Question: My AVD informed me of an update to v20. But after doing so I cannot use Eclipse for Android development any more.
When I try to use Help -> Check for updates:

and click I then get the error shown below. I can't see to find a way to fix this? I'm not verging on uninstalling eclipse and going from the ground up.
'''
An error occurred while collecting items to be installed
session context was:(profile=epp.package.jee, phase=org.eclipse.equinox.internal.p2.engine.phases.Collect, operand=, action=).
No repository found containing: osgi.bundle,com.jcraft.jsch,0.1.46.v201205102330
No repository found containing: osgi.bundle,javax.persistence,2.0.4.v201112161009
No repository found containing: osgi.bundle,javax.servlet,3.0.0.v201112011016
No repository found containing: osgi.bundle,javax.servlet.jsp,2.2.0.v201112011158
No repository found containing: osgi.bundle,org.apache.ant,1.8.3.v20120321-1730
No repository found containing: osgi.bundle,org.apache.commons.lang,2.6.0.v201205030909
No repository found containing: osgi.bundle,org.eclipse.ant.core,3.2.400.v20120523-1752
No repository found containing: osgi.bundle,org.eclipse.ant.launching,1.0.200.v20120530-1204
No repository found containing: osgi.bundle,org.eclipse.ant.ui,3.5.300.v20120523-1752
No repository found containing: osgi.bundle,org.eclipse.compare,3.5.300.v20120522-1148
No repository found containing: osgi.bundle,org.eclipse.compare.core,3.5.200.v20120522-1148
No repository found containing: osgi.bundle,org.eclipse.compare.win32,1.0.200.v20120522-1148
No repository found containing: osgi.bundle,org.eclipse.core.commands,3.6.1.v20120521-2329
No repository found containing: osgi.bundle,org.eclipse.core.contenttype,3.4.200.v20120523-2004
No repository found containing: osgi.bundle,org.eclipse.core.databinding,1.4.1.v20120521-2329
No repository found containing: osgi.bundle,org.eclipse.core.databinding.beans,1.2.200.v20120523-1955
No repository found containing: osgi.bundle,org.eclipse.core.databinding.observable,1.4.1.v20120521-2329
No repository found containing: osgi.bundle,org.eclipse.core.databinding.property,1.4.100.v20120523-1955
No repository found containing: osgi.bundle,org.eclipse.core.expressions,3.4.400.v20120523-2004
No repository found containing: osgi.bundle,org.eclipse.core.externaltools,1.0.100.v20120521-2012
No repository found containing: osgi.bundle,org.eclipse.core.filebuffers,3.5.200.v20120523-1310
No repository found containing: osgi.bundle,org.eclipse.core.filesystem,1.3.200.v20120522-2012
No repository found containing: osgi.bundle,org.eclipse.core.filesystem.win32.x86,1.1.300.v20120522-1137
No repository found containing: osgi.bundle,org.eclipse.core.jobs,3.5.200.v20120521-2346
No repository found containing: osgi.bundle,org.eclipse.core.net,1.2.200.v20120522-1148
No repository found containing: osgi.bundle,org.eclipse.core.net.win32.x86,1.0.100.v20120522-1148
No repository found containing: osgi.bundle,org.eclipse.core.resources,3.8.0.v20120522-2034
No repository found containing: osgi.bundle,org.eclipse.core.resources.win32.x86,3.5.100.v20120522-1137
No repository found containing: osgi.bundle,org.eclipse.core.runtime,3.8.0.v20120521-2346
No repository found containing: osgi.bundle,org.eclipse.core.runtime.compatibility,3.2.200.v20120521-2346
No repository found containing: osgi.bundle,org.eclipse.core.runtime.compatibility.registry,3.5.100.v20120521-2346
No repository found containing: osgi.bundle,org.eclipse.core.variables,3.2.600.v20120521-2012
No repository found containing: osgi.bundle,org.eclipse.cvs,1.2.0.v201206081400
No repository found containing: osgi.bundle,org.eclipse.datatools.connectivity,1.2.5.v201206130431
No repository found containing: osgi.bundle,org.eclipse.datatools.connectivity.oda.design,3.3.5.v201204241156
No repository found containing: osgi.bundle,org.eclipse.datatools.connectivity.oda.design.ui,3.2.7.v201205221153
No repository found containing: osgi.bundle,org.eclipse.datatools.connectivity.oda.flatfile,3.1.2.v201206121559
No repository found containing: osgi.bundle,org.eclipse.datatools.connectivity.oda.flatfile.ui,3.1.3.v201203221637
No repository found containing: osgi.bundle,org.eclipse.datatools.connectivity.oda.profile,3.2.7.v201203291105
No repository found containing: osgi.bundle,org.eclipse.datatools.connectivity.sqm.core,1.2.5.v201205240353
No repository found containing: osgi.bundle,org.eclipse.datatools.connectivity.sqm.core.ui,1.2.2.v201205240353
No repository found containing: osgi.bundle,org.eclipse.datatools.connectivity.sqm.server.ui,1.1.100.v201202021103
No repository found containing: osgi.bundle,org.eclipse.datatools.connectivity.ui,1.2.3.v201205240353
No repository found containing: osgi.bundle,org.eclipse.datatools.enablement.ibm.db2.iseries.ui,1.0.2.v201202100836
No repository found containing: osgi.bundle,org.eclipse.datatools.enablement.ibm.db2.luw.ui,1.0.3.v201202100836
No repository found containing: osgi.bundle,org.eclipse.datatools.enablement.ibm.db2.zseries.ui,1.0.2.v201202100836
No repository found containing: osgi.bundle,org.eclipse.datatools.enablement.ibm.informix.ui,1.0.3.v201202100836
No repository found containing: osgi.bundle,org.eclipse.datatools.enablement.msft.sqlserver.dbdefinition,1.0.1.v201201240505
No repository found containing: osgi.bundle,org.eclipse.datatools.enablement.mysql,1.0.3.v201205252211
No repository found containing: osgi.bundle,org.eclipse.datatools.enablement.oda.ws,1.2.4.v201203221631
No repository found containing: osgi.bundle,org.eclipse.datatools.enablement.oda.ws.ui,1.2.4.v201203221631
No repository found containing: osgi.bundle,org.eclipse.datatools.enablement.oracle.dbdefinition,1.0.103.v201206010214
No repository found containing: osgi.bundle,org.eclipse.datatools.enablement.postgresql,1.1.1.v201205252207
No repository found containing: osgi.bundle,org.eclipse.datatools.enablement.sqlite.dbdefinition,1.0.2.v201206010441
No repository found containing: osgi.bundle,org.eclipse.datatools.modelbase.sql.query,1.1.3.v201206060918
No repository found containing: osgi.bundle,org.eclipse.datatools.sqltools.editor.core,1.0.2.v201205310904
No repository found containing: osgi.bundle,org.eclipse.datatools.sqltools.parsers.sql.query,1.2.1.v201201250511
No repository found containing: osgi.bundle,org.eclipse.datatools.sqltools.result,1.1.3.v201205310911
No repository found containing: osgi.bundle,org.eclipse.datatools.sqltools.sqlscrapbook,1.0.2.v201205310922
No repository found containing: osgi.bundle,org.eclipse.debug.core,3.7.100.v20120521-2012
No repository found containing: osgi.bundle,org.eclipse.debug.ui,3.8.0.v20120530-1753
No repository found containing: osgi.bundle,org.eclipse.draw2d,3.8.0.201206112118
No repository found containing: osgi.bundle,org.eclipse.dstore.core,3.3.100.201205300905
No repository found containing: osgi.bundle,org.eclipse.dstore.extra,2.1.400.201205300905
No repository found containing: osgi.bundle,org.eclipse.ecf,3.1.300.v20120608-0148
No repository found containing: osgi.bundle,org.eclipse.ecf.filetransfer,5.0.0.v20120608-0148
No repository found containing: osgi.bundle,org.eclipse.ecf.identity,3.1.200.v20120608-0148
No repository found containing: osgi.bundle,org.eclipse.ecf.provider.filetransfer,3.2.0.v20120608-0148
No repository found containing: osgi.bundle,org.eclipse.ecf.provider.filetransfer.httpclient,4.0.200.v20120608-0148
No repository found containing: osgi.bundle,org.eclipse.ecf.provider.filetransfer.httpclient.ssl,1.0.0.v20120608-0148
No repository found containing: osgi.bundle,org.eclipse.ecf.provider.filetransfer.ssl,1.0.0.v20120608-0148
No repository found containing: osgi.bundle,org.eclipse.ecf.ssl,1.0.100.v20120608-0148
No repository found containing: osgi.bundle,org.eclipse.emf,2.6.0.v20120608-0554
No repository found containing: osgi.bundle,org.eclipse.emf.ant,2.7.0.v20120608-0554
No repository found containing: osgi.bundle,org.eclipse.emf.codegen,2.8.0.v20120608-0554
No repository found containing: osgi.bundle,org.eclipse.emf.codegen.ecore,2.8.0.v20120608-0554
No repository found containing: osgi.bundle,org.eclipse.emf.codegen.ecore.ui,2.8.0.v20120608-0554
No repository found containing: osgi.bundle,org.eclipse.emf.codegen.ui,2.6.0.v20120608-0554
No repository found containing: osgi.bundle,org.eclipse.emf.common,2.8.0.v20120606-0717
No repository found containing: osgi.bundle,org.eclipse.emf.common.ui,2.7.0.v20120608-0554
No repository found containing: osgi.bundle,org.eclipse.emf.converter,2.5.0.v20120608-0554
No repository found containing: osgi.bundle,org.eclipse.emf.databinding,1.2.0.v20120608-0554
No repository found containing: osgi.bundle,org.eclipse.emf.databinding.edit,1.2.0.v20120608-0554
No repository found containing: osgi.bundle,org.eclipse.emf.ecore,2.8.0.v20120606-0717
No repository found containing: osgi.bundle,org.eclipse.emf.ecore.change,2.8.0.v20120606-0717
No repository found containing: osgi.bundle,org.eclipse.emf.ecore.change.edit,2.5.0.v20120608-0554
No repository found containing: osgi.bundle,org.eclipse.emf.ecore.edit,2.8.0.v20120608-0554
No repository found containing: osgi.bundle,org.eclipse.emf.ecore.editor,2.8.0.v20120608-0554
No repository found containing: osgi.bundle,org.eclipse.emf.ecore.xmi,2.8.0.v20120606-0717
No repository found containing: osgi.bundle,org.eclipse.emf.edit,2.8.0.v20120608-0554
No repository found containing: osgi.bundle,org.eclipse.emf.edit.ui,2.8.0.v20120608-0554
No repository found containing: osgi.bundle,org.eclipse.emf.exporter,2.6.0.v20120608-0554
No repository found containing: osgi.bundle,org.eclipse.emf.importer,2.7.0.v20120608-0554
No repository found containing: osgi.bundle,org.eclipse.emf.importer.ecore,2.6.0.v20120608-0554
No repository found containing: osgi.bundle,org.eclipse.emf.importer.java,2.6.0.v20120608-0554
No repository found containing: osgi.bundle,org.eclipse.emf.importer.rose,2.6.0.v20120608-0554
No repository found containing: osgi.bundle,org.eclipse.emf.mapping,2.7.0.v20120608-0554
No repository found containing: osgi.bundle,org.eclipse.emf.mapping.ecore,2.6.0.v20120608-0554
No repository found containing: osgi.bundle,org.eclipse.emf.mapping.ecore.editor,2.6.0.v20120608-0554
No repository found containing: osgi.bundle,org.eclipse.emf.mapping.ecore2ecore,2.7.0.v20120608-0554
No repository found containing: osgi.bundle,org.eclipse.emf.mapping.ecore2ecore.editor,2.5.0.v20120608-0554
No repository found containing: osgi.bundle,org.eclipse.emf.mapping.ecore2xml,2.7.0.v20120608-0554
No repository found containing: osgi.bundle,org.eclipse.emf.mapping.ecore2xml.ui,2.6.0.v20120608-0554
No repository found containing: osgi.bundle,org.eclipse.emf.mapping.ui,2.6.0.v20120608-0554
No repository found containing: osgi.bundle,org.eclipse.epp.package.jee,1.5.0.20120131-1544
No repository found containing: osgi.bundle,org.eclipse.equinox.app,1.3.100.v20120522-1841
No repository found containing: osgi.bundle,org.eclipse.equinox.common,3.6.100.v20120522-1841
No repository found containing: osgi.bundle,org.eclipse.equinox.concurrent,1.0.300.v20120522-2049
No repository found containing: osgi.bundle,org.eclipse.equinox.ds,1.4.0.v20120522-1841
No repository found containing: osgi.bundle,org.eclipse.equinox.event,1.2.200.v20120522-2049
No repository found containing: osgi.bundle,org.eclipse.equinox.frameworkadmin,2.0.100.v20120606-175127
No repository found containing: osgi.bundle,org.eclipse.equinox.frameworkadmin.equinox,1.0.400.v20120428-0117
No repository found containing: osgi.bundle,org.eclipse.equinox.http.jetty,3.0.0.v20120522-1841
No repository found containing: osgi.bundle,org.eclipse.equinox.http.registry,1.1.200.v20120522-2049
No repository found containing: osgi.bundle,org.eclipse.equinox.http.servlet,1.1.300.v20120522-1841
No repository found containing: osgi.bundle,org.eclipse.equinox.jsp.jasper,1.0.400.v20120522-2049
No repository found containing: osgi.bundle,org.eclipse.equinox.jsp.jasper.registry,1.0.300.v20120522-2049
No repository found containing: osgi.bundle,org.eclipse.equinox.launcher,1.3.0.v20120522-1813
No repository found containing: osgi.bundle,org.eclipse.equinox.launcher.win32.win32.x86,1.1.200.v20120522-1813
No repository found containing: osgi.bundle,org.eclipse.equinox.p2.artifact.repository,1.1.200.v20120430-1959
No repository found containing: osgi.bundle,org.eclipse.equinox.p2.console,1.0.300.v20120429-0125
No repository found containing: osgi.bundle,org.eclipse.equinox.p2.core,2.2.0.v20120430-0525
No repository found containing: osgi.bundle,org.eclipse.equinox.p2.director,2.2.0.v20120524-0542
No repository found containing: osgi.bundle,org.eclipse.equinox.p2.director.app,1.0.300.v20120428-0517
No repository found containing: osgi.bundle,org.eclipse.equinox.p2.discovery,1.0.200.v20120524-1717
No repository found containing: osgi.bundle,org.eclipse.equinox.p2.discovery.compatibility,1.0.101.v20120524-1717
No repository found containing: osgi.bundle,org.eclipse.equinox.p2.engine,2.2.0.v20120501-1502
No repository found containing: osgi.bundle,org.eclipse.equinox.p2.metadata,2.1.0.v20120430-2001
No repository found containing: osgi.bundle,org.eclipse.equinox.p2.metadata.repository,1.2.100.v20120524-1717
No repository found containing: osgi.bundle,org.eclipse.equinox.p2.operations,2.2.0.v20120524-0542
No repository found containing: osgi.bundle,org.eclipse.equinox.p2.publisher,1.2.0.v20120428-0117
No repository found containing: osgi.bundle,org.eclipse.equinox.p2.publisher.eclipse,1.1.0.v20120511-1931
No repository found containing: osgi.bundle,org.eclipse.equinox.p2.reconciler.dropins,1.1.200.v20120301-2145
No repository found containing: osgi.bundle,org.eclipse.equinox.p2.repository,2.2.0.v20120524-1945
No repository found containing: osgi.bundle,org.eclipse.equinox.p2.repository.tools,2.0.100.v20120501-1314
No repository found containing: osgi.bundle,org.eclipse.equinox.p2.touchpoint.eclipse,2.1.100.v20120428-0117
No repository found containing: osgi.bundle,org.eclipse.equinox.p2.touchpoint.natives,1.1.0.v20120524-0542
No repository found containing: osgi.bundle,org.eclipse.equinox.p2.transport.ecf,1.0.100.v20120305-0333
No repository found containing: osgi.bundle,org.eclipse.equinox.p2.ui,2.2.0.v20120524-0542
No repository found containing: osgi.bundle,org.eclipse.equinox.p2.ui.discovery,1.0.0.v20110808-1657
No repository found containing: osgi.bundle,org.eclipse.equinox.p2.ui.importexport,1.0.1.v20110818-1344
No repository found containing: osgi.bundle,org.eclipse.equinox.p2.ui.sdk,1.0.200.v20120515-1650
No repository found containing: osgi.bundle,org.eclipse.equinox.p2.ui.sdk.scheduler,1.1.0.v20110815-1744
No repository found containing: osgi.bundle,org.eclipse.equinox.p2.updatesite,1.0.400.v20120412-1615
No repository found containing: osgi.bundle,org.eclipse.equinox.preferences,3.5.0.v20120522-1841
No repository found containing: osgi.bundle,org.eclipse.equinox.registry,3.5.200.v20120522-1841
No repository found containing: osgi.bundle,org.eclipse.equinox.security,1.1.100.v20120522-1841
No repository found containing: osgi.bundle,org.eclipse.equinox.security.ui,1.1.100.v20120522-2049
No repository found containing: osgi.bundle,org.eclipse.equinox.security.win32.x86,1.0.300.v20120522-2049
No repository found containing: osgi.bundle,org.eclipse.equinox.simpleconfigurator,1.0.300.v20110815-1744
No repository found containing: osgi.bundle,org.eclipse.equinox.util,1.0.400.v20120522-2049
No repository found containing: osgi.bundle,org.eclipse.gef,3.8.0.201206112118
No repository found containing: osgi.bundle,org.eclipse.help,3.6.0.v20120521-2344
No repository found containing: osgi.bundle,org.eclipse.help.base,3.6.100.v201206081400
No repository found containing: osgi.bundle,org.eclipse.help.ui,3.5.200.v20120521-2344
No repository found containing: osgi.bundle,org.eclipse.help.webapp,3.6.100.v20120521-2344
No repository found containing: osgi.bundle,org.eclipse.jdt,3.8.0.v201206081400
No repository found containing: osgi.bundle,org.eclipse.jdt.apt.core,3.3.500.v20120522-1651
No repository found containing: osgi.bundle,org.eclipse.jdt.apt.pluggable.core,1.0.400.v20120522-1651
No repository found containing: osgi.bundle,org.eclipse.jdt.apt.ui,3.3.300.v20120522-1651
No repository found containing: osgi.bundle,org.eclipse.jdt.compiler.apt,1.0.500.v20120522-1651
No repository found containing: osgi.bundle,org.eclipse.jdt.compiler.tool,1.0.101.v20120522-1651
No repository found containing: osgi.bundle,org.eclipse.jdt.core,3.8.1.v20120531-0637
No repository found containing: osgi.bundle,org.eclipse.jdt.core.manipulation,1.5.0.v20120523-1543
No repository found containing: osgi.bundle,org.eclipse.jdt.debug,3.7.100.v20120529-1702
No repository found containing: osgi.bundle,org.eclipse.jdt.debug.ui,3.6.100.v20120530-1425
No repository found containing: osgi.bundle,org.eclipse.jdt.doc.user,3.8.0.v20120606-134218
No repository found containing: osgi.bundle,org.eclipse.jdt.junit,3.7.100.v20120523-1543
No repository found containing: osgi.bundle,org.eclipse.jdt.junit.core,3.7.100.v20120523-1257
No repository found containing: osgi.bundle,org.eclipse.jdt.junit.runtime,3.4.300.v20120523-1257
No repository found containing: osgi.bundle,org.eclipse.jdt.junit4.runtime,1.1.200.v20120523-1257
No repository found containing: osgi.bundle,org.eclipse.jdt.launching,3.6.100.v20120523-1953
No repository found containing: osgi.bundle,org.eclipse.jdt.ui,3.8.0.v20120524-1551
No repository found containing: osgi.bundle,org.eclipse.jem,2.0.600.v201201051400
No repository found containing: osgi.bundle,org.eclipse.jface,3.8.0.v20120521-2329
No repository found containing: osgi.bundle,org.eclipse.jface.databinding,1.6.0.v20120521-2329
No repository found containing: osgi.bundle,org.eclipse.jface.text,3.8.0.v20120531-0600
No repository found containing: osgi.bundle,org.eclipse.jpt.common.branding,1.2.0.v201203150000
No repository found containing: osgi.bundle,org.eclipse.jpt.common.core,1.2.0.v201205240000
No repository found containing: osgi.bundle,org.eclipse.jpt.common.eclipselink.branding,1.2.0.v201203150000
No repository found containing: osgi.bundle,org.eclipse.jpt.common.eclipselink.core,1.2.0.v201203150000
No repository found containing: osgi.bundle,org.eclipse.jpt.common.ui,1.2.0.v201205150000
No repository found containing: osgi.bundle,org.eclipse.jpt.common.utility,2.1.0.v201205020001
No repository found containing: osgi.bundle,org.eclipse.jpt.dbws.eclipselink.branding,1.1.100.v201203150000
No repository found containing: osgi.bundle,org.eclipse.jpt.dbws.eclipselink.ui,1.0.200.v201203150000
No repository found containing: osgi.bundle,org.eclipse.jpt.doc.user,1.4.2.v201205290002
No repository found containing: osgi.bundle,org.eclipse.jpt.jaxb.branding,1.2.0.v201203150000
No repository found containing: osgi.bundle,org.eclipse.jpt.jaxb.core,1.2.0.v201205100000
No repository found containing: osgi.bundle,org.eclipse.jpt.jaxb.core.schemagen,1.0.200.v201203050000
No repository found containing: osgi.bundle,org.eclipse.jpt.jaxb.eclipselink.branding,1.2.0.v201203150000
No repository found containing: osgi.bundle,org.eclipse.jpt.jaxb.eclipselink.core,1.2.0.v201204160000
No repository found containing: osgi.bundle,org.eclipse.jpt.jaxb.eclipselink.ui,1.3.0.v201204160000
No repository found containing: osgi.bundle,org.eclipse.jpt.jaxb.ui,1.3.0.v201205180000
No repository found containing: osgi.bundle,org.eclipse.jpt.jpa.branding,3.2.0.v201203150000
No repository found containing: osgi.bundle,org.eclipse.jpt.jpa.core,3.2.0.v201206110000
No repository found containing: osgi.bundle,org.eclipse.jpt.jpa.db,2.1.100.v201203150000
No repository found containing: osgi.bundle,org.eclipse.jpt.jpa.eclipselink.branding,3.2.0.v201203150000
No repository found containing: osgi.bundle,org.eclipse.jpt.jpa.eclipselink.core,2.2.0.v201205240000
No repository found containing: osgi.bundle,org.eclipse.jpt.jpa.eclipselink.core.ddlgen,2.1.0.v201203150000
No repository found containing: osgi.bundle,org.eclipse.jpt.jpa.eclipselink.ui,2.2.0.v201205020001
No repository found containing: osgi.bundle,org.eclipse.jpt.jpa.gen,2.2.0.v201205020001
No repository found containing: osgi.bundle,org.eclipse.jpt.jpa.ui,3.2.0.v201205230001
No repository found containing: osgi.bundle,org.eclipse.jsch.core,1.1.400.v20120522-1148
No repository found containing: osgi.bundle,org.eclipse.jsch.ui,1.1.400.v20120522-1148
No repository found containing: osgi.bundle,org.eclipse.jst.common.frameworks,1.1.600.v201204190200
No repository found containing: osgi.bundle,org.eclipse.jst.common.project.facet.core,1.4.201.v201108161900
No repository found containing: osgi.bundle,org.eclipse.jst.common.ui,1.0.200.v201202020230
No repository found containing: osgi.bundle,org.eclipse.jst.ejb.ui,1.1.700.v201201190500
No repository found containing: osgi.bundle,org.eclipse.jst.j2ee,1.1.600.v201205170400
No repository found containing: osgi.bundle,org.eclipse.jst.j2ee.core,1.2.200.v201205030130
No repository found containing: osgi.bundle,org.eclipse.jst.j2ee.ejb,1.1.600.v201205030130
No repository found containing: osgi.bundle,org.eclipse.jst.j2ee.jca,1.1.600.v201111012200
No repository found containing: osgi.bundle,org.eclipse.jst.j2ee.navigator.ui,1.1.600.v201203142300
No repository found containing: osgi.bundle,org.eclipse.jst.j2ee.ui,1.1.600.v201205170400
No repository found containing: osgi.bundle,org.eclipse.jst.j2ee.web,1.1.600.v201203142300
No repository found containing: osgi.bundle,org.eclipse.jst.jee,1.0.500.v201202020745
No repository found containing: osgi.bundle,org.eclipse.jst.jee.ui,1.0.500.v201205170400
No repository found containing: osgi.bundle,org.eclipse.jst.jsf.core,1.4.0.v201205241050
No repository found containing: osgi.bundle,org.eclipse.jst.jsf.facelet.core,1.0.200.v201205161442
No repository found containing: osgi.bundle,org.eclipse.jst.jsf.facesconfig,1.2.100.v2012030703072246
No repository found containing: osgi.bundle,org.eclipse.jst.jsf.facesconfig.ui,1.2.100.v201201111516
No repository found containing: osgi.bundle,org.eclipse.jst.jsf.ui,1.3.200.v201202131530
No repository found containing: osgi.bundle,org.eclipse.jst.jsp.core,1.2.500.v201203071954
No repository found containing: osgi.bundle,org.eclipse.jst.jsp.ui,1.1.700.v201204260100
No repository found containing: osgi.bundle,org.eclipse.jst.pagedesigner,1.3.200.v2012030703072246
No repository found containing: osgi.bundle,org.eclipse.jst.pagedesigner.jsp.core,1.2.100.v201112111111
No repository found containing: osgi.bundle,org.eclipse.jst.server.core,1.2.302.v20120503_1042
No repository found containing: osgi.bundle,org.eclipse.jst.server.preview.adapter,1.1.200.v20120517_1442
No repository found containing: osgi.bundle,org.eclipse.jst.server.tomcat.core,1.1.400.v20120418_1501
No repository found containing: osgi.bundle,org.eclipse.jst.server.tomcat.ui,1.1.300.v20120420_1012
No repository found containing: osgi.bundle,org.eclipse.jst.servlet.ui,1.1.600.v201202011057
No repository found containing: osgi.bundle,org.eclipse.jst.ws,1.0.600.v201108242234
No repository found containing: osgi.bundle,org.eclipse.jst.ws.annotations.core,1.2.0.v201203272107
No repository found containing: osgi.bundle,org.eclipse.jst.ws.axis.consumption.ui,1.0.700.v201204181727
No repository found containing: osgi.bundle,org.eclipse.jst.ws.axis.creation.ui,1.0.750.v201204120428
No repository found containing: osgi.bundle,org.eclipse.jst.ws.consumption,1.0.700.v201204102147
No repository found containing: osgi.bundle,org.eclipse.jst.ws.consumption.ui,1.1.500.v201204102147
No repository found containing: osgi.bundle,org.eclipse.jst.ws.creation.ui,1.0.700.v201205041550
No repository found containing: osgi.bundle,org.eclipse.jst.ws.cxf.consumption.core,1.0.200.v201201312103
No repository found containing: osgi.bundle,org.eclipse.jst.ws.cxf.consumption.ui,1.0.200.v201201312103
No repository found containing: osgi.bundle,org.eclipse.jst.ws.cxf.core,1.1.0.v201205012246
No repository found containing: osgi.bundle,org.eclipse.jst.ws.cxf.creation.core,1.0.200.v201205012246
No repository found containing: osgi.bundle,org.eclipse.jst.ws.cxf.creation.ui,1.0.200.v201204221838
No repository found containing: osgi.bundle,org.eclipse.jst.ws.cxf.doc.user,1.0.200.v201205231944
No repository found containing: osgi.bundle,org.eclipse.jst.ws.cxf.ui,1.0.200.v201203062228
No repository found containing: osgi.bundle,org.eclipse.jst.ws.jaxrs.core,1.0.400.v201202152223
No repository found containing: osgi.bundle,org.eclipse.jst.ws.jaxrs.ui,1.0.500.v201205020140
No repository found containing: osgi.bundle,org.eclipse.jst.ws.jaxws.core,1.0.200.v201204172145
No repository found containing: osgi.bundle,org.eclipse.jst.ws.jaxws.doc.user,1.0.200.v201205231938
No repository found containing: osgi.bundle,org.eclipse.jst.ws.jaxws.dom.integration,1.0.200.v201109042201
No repository found containing: osgi.bundle,org.eclipse.jst.ws.jaxws.dom.runtime,1.0.200.v201109042201
No repository found containing: osgi.bundle,org.eclipse.jst.ws.jaxws.ui,1.0.200.v201204221614
No repository found containing: osgi.bundle,org.eclipse.jst.ws.jaxws.utils,1.0.200.v201201032002
No repository found containing: osgi.bundle,org.eclipse.ltk.core.refactoring,3.6.0.v20120523-1543
No repository found containing: osgi.bundle,org.eclipse.ltk.ui.refactoring,3.7.0.v20120523-1543
No repository found containing: osgi.bundle,org.eclipse.mylyn.bugzilla.core,3.8.0.v20120612-0600
No repository found containing: osgi.bundle,org.eclipse.mylyn.bugzilla.ide,3.8.0.v20120612-0600
No repository found containing: osgi.bundle,org.eclipse.mylyn.bugzilla.ui,3.8.0.v20120612-0600
No repository found containing: osgi.bundle,org.eclipse.mylyn.commons.core,3.8.0.v20120612-0600
No repository found containing: osgi.bundle,org.eclipse.mylyn.commons.net,3.8.0.v20120612-0600
No repository found containing: osgi.bundle,org.eclipse.mylyn.commons.screenshots,3.8.0.v20120612-0600
No repository found containing: osgi.bundle,org.eclipse.mylyn.commons.ui,3.8.0.v20120612-0600
truncated due to SO message limit
'''
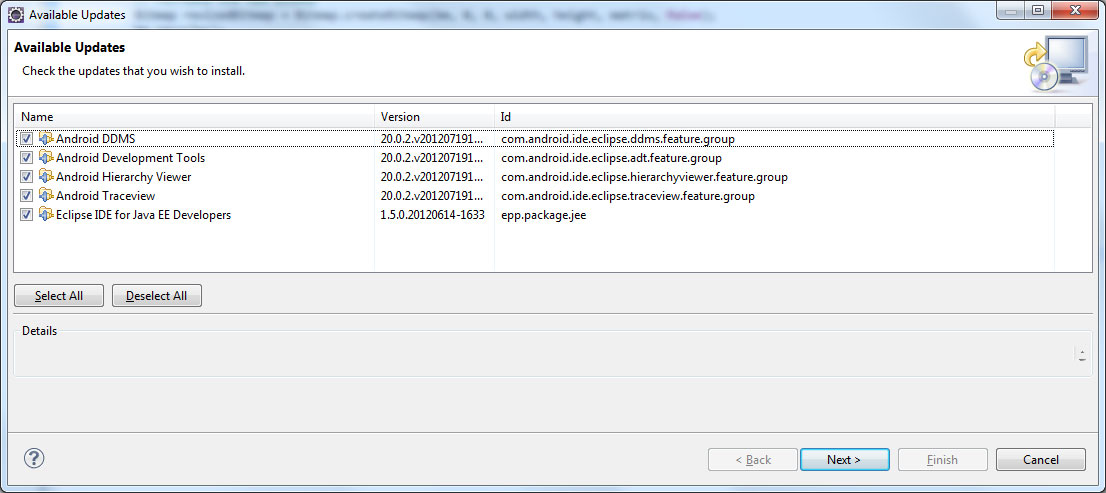
Answer: I had a similar problem though I had all the right requirements.
Java 1.6 and 1.7, Eclipse Indigo (v3.7), ADT v18 and SDK 18 (with Android v4.0.3). I wanted to upgrade to v20 ADT and SDK but Eclipse threw the same bug listed above. I upgraded the SDK manually but Eclipse refused to upgrade. I uninstalled ADT v18 in hope that I could install a fresh ADT v20, but to no avail, even with the ADT v20 download from <URL>.
Finally, I upgraded to Eclipse Juno (v4.2) and everything is working fine.